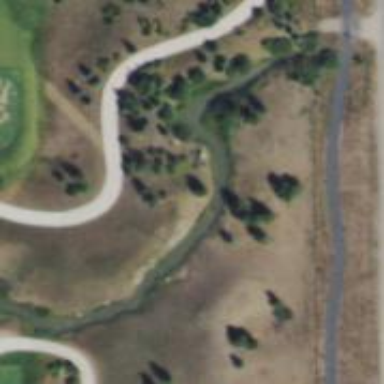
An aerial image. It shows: Water hazard on golf course. The hazard is natural water feature.